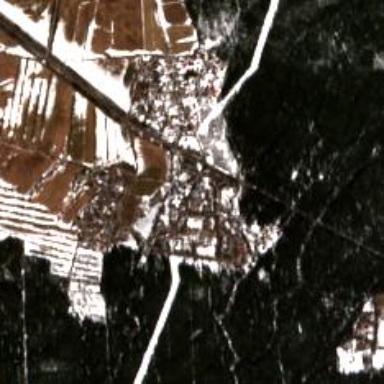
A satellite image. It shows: Village area.